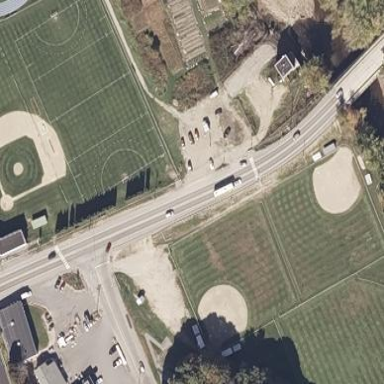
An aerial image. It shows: Pitch designated for field hockey on leisure land.